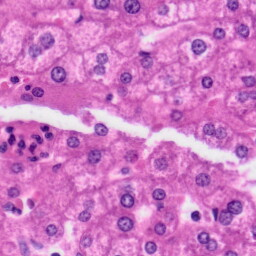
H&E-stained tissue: Liver